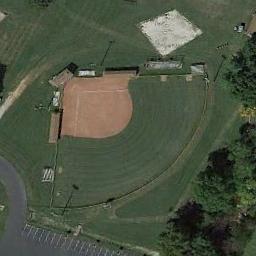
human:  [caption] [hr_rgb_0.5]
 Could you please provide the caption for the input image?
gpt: A baseball diamond on the lawn with some trees and a white open area beside .

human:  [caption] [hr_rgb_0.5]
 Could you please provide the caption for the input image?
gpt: The baseball field is surrounded by trees .

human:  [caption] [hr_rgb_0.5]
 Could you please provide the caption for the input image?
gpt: A baseball diamond is in the middle of grass next to many trees .

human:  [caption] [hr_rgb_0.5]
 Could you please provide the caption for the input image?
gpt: There is a baseball diamond in the grass surrounded by the houses, Parking lot and forests .

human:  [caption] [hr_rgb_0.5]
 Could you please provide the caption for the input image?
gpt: Numerous trees are beside the  baseball diamond .